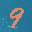
Label: 9